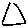
Label: triangle